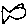
Label: fish